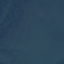
Label: SeaLake